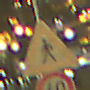
Verkehrszeichen: FussgaengerRechts
Zusatzzeichen unten: Geschwindigkeit60
Umgebung: Outdoor, Urban
Tageszeit: Night
Wetter: PartlyCloudy
Licht: Artificial
Jahreszeit: NotSpecified
Kontrast: HighContrast